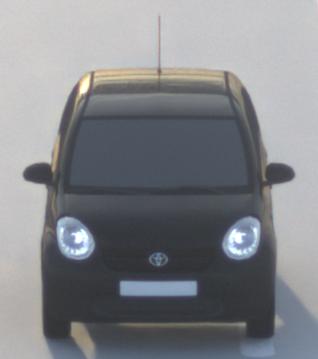
Make: Toyota
Model: Passo
Detailed model: Toyota Passo X Yururi
Model produced from: 2010
Model produced until: 2016
Doors: 5
Color: black
Road condition: dry road
Daytime: sunrise or sunset
Contrast: low contrast